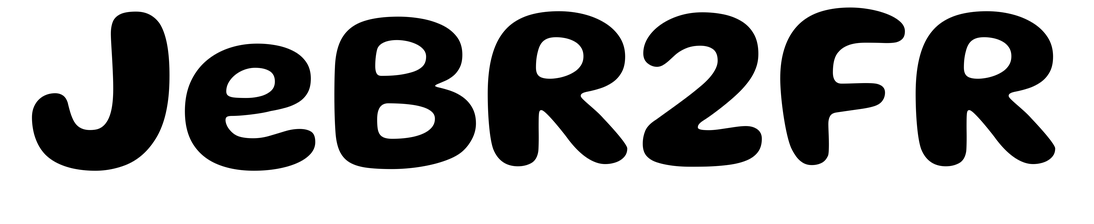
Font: Gluten_SemiBold